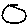
Label: circle